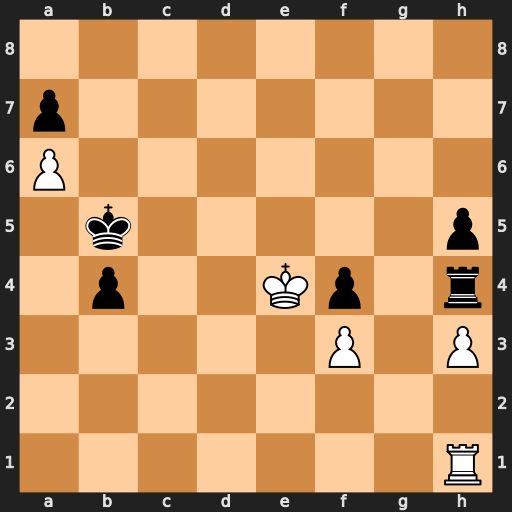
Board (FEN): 8/p7/P7/1k5p/1p2Kp1r/5P1P/8/7R
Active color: w
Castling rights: -
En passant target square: -
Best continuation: Kf5 b3 Kg5 Rxh3 Rxh3